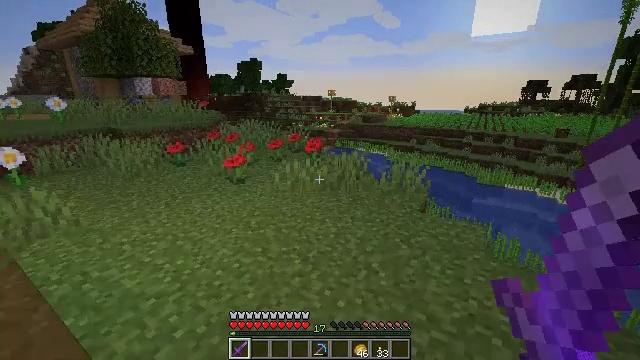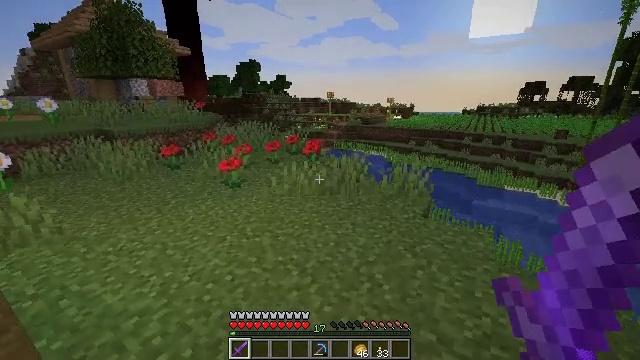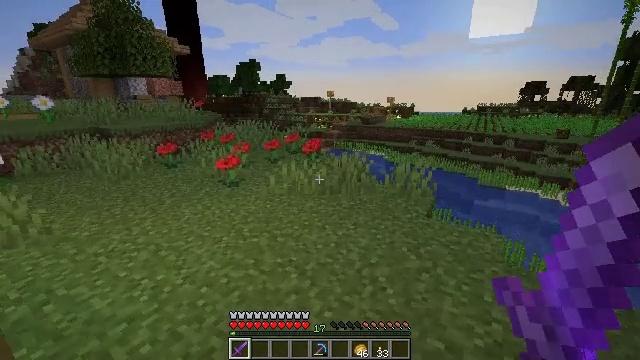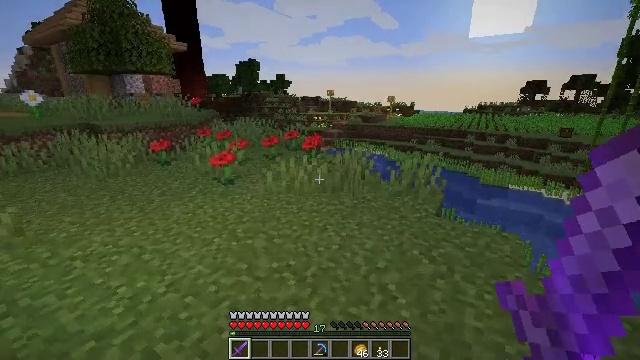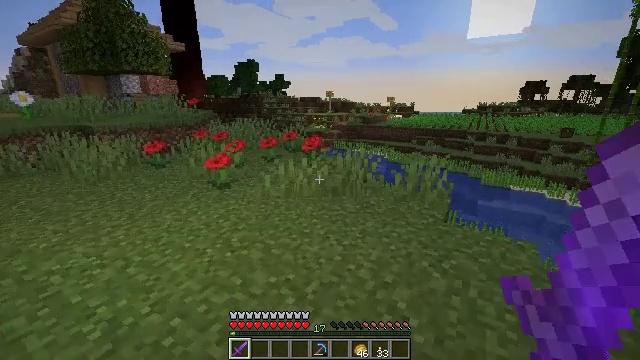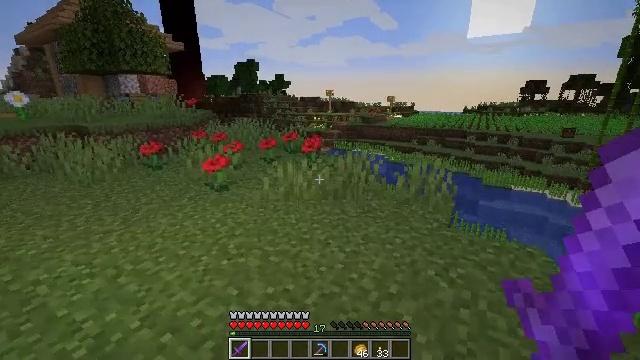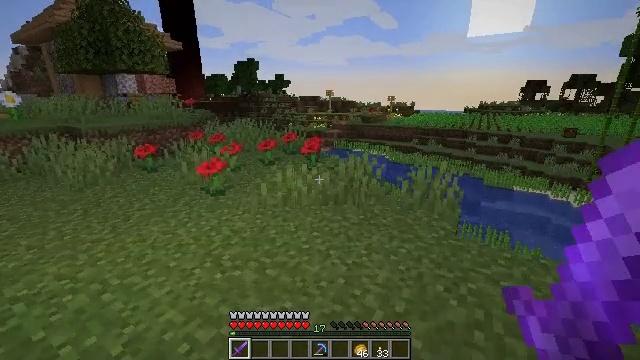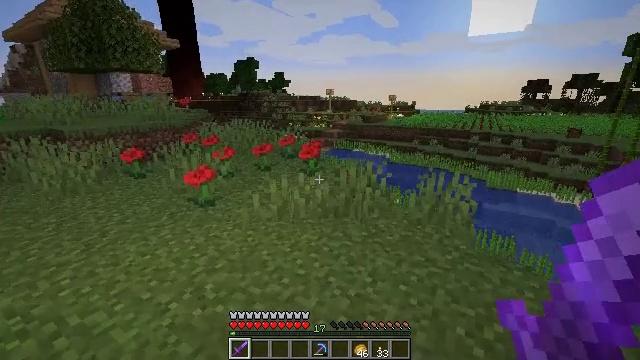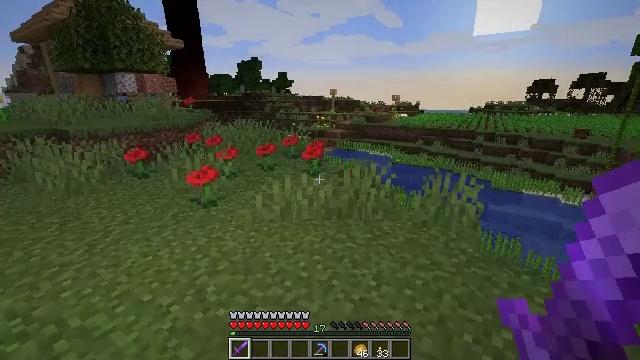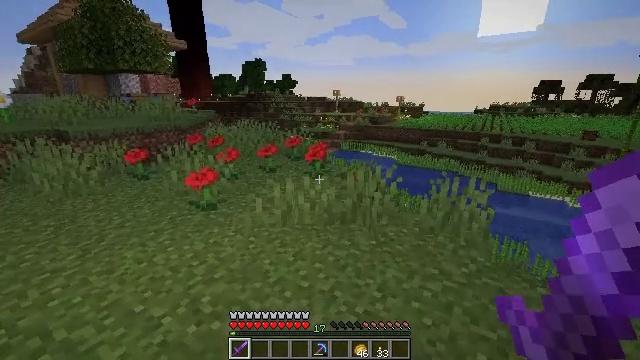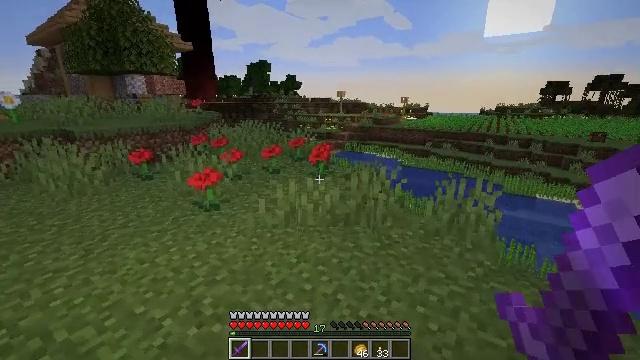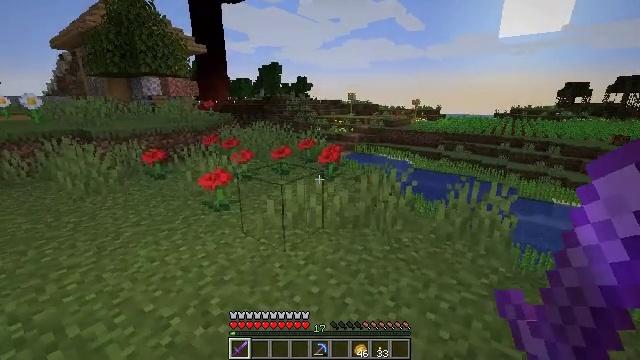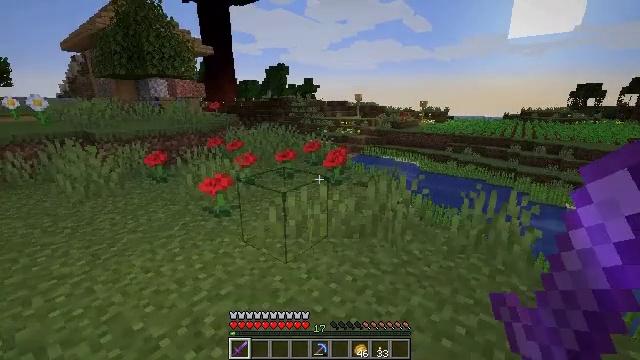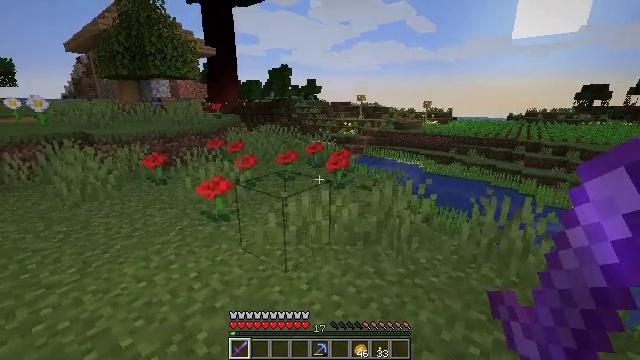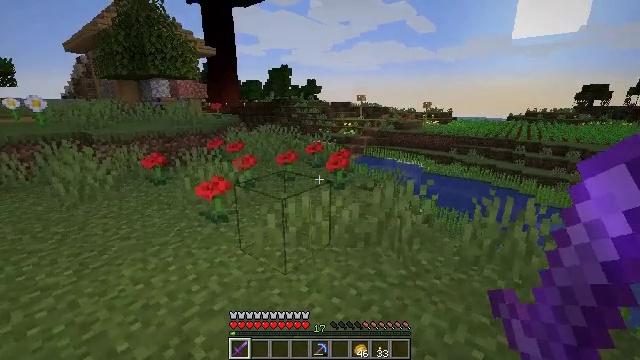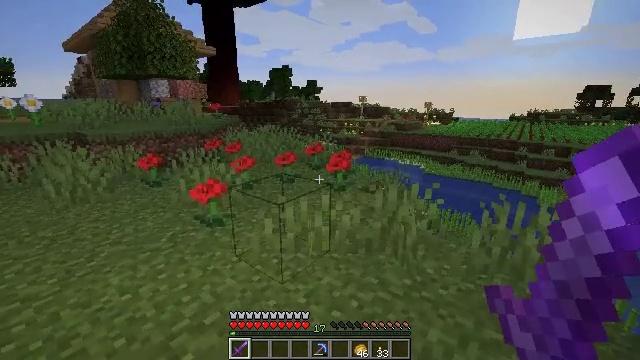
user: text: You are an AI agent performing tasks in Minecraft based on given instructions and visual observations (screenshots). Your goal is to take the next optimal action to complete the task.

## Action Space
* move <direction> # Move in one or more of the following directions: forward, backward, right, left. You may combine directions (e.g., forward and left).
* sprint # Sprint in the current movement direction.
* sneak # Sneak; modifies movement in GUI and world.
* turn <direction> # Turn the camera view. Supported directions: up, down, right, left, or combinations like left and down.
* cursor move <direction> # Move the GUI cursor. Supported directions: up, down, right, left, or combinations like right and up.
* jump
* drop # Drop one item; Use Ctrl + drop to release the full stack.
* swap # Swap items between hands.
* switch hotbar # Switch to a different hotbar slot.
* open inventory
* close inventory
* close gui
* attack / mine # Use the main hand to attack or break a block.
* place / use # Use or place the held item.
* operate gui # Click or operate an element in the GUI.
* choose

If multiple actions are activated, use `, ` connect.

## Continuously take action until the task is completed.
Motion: motion action
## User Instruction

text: Kill mobs.
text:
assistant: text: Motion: move forward
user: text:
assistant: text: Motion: move forward
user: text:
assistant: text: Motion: move forward
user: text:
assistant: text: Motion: move forward
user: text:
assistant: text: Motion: move forward
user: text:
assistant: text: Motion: move forward
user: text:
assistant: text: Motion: move forward
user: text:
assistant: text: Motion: no_op
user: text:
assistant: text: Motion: no_op
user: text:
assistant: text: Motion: no_op
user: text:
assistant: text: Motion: move forward, turn left
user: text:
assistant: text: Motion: move forward, turn left
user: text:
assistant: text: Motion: no_op
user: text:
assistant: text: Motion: no_op
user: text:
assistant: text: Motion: move forward
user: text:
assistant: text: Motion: move forward
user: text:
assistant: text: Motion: move forward
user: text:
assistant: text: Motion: move forward, turn left
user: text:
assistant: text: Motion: move forward, turn left
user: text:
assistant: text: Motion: move forward
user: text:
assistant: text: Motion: move forward
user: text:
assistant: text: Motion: move forward
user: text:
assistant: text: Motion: move forward
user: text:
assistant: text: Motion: move forward
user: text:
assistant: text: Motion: move forward
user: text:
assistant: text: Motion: move forward
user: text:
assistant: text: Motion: move forward
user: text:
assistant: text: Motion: move forward, jump
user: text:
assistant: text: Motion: move forward, jump
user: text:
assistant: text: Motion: move forward, jump